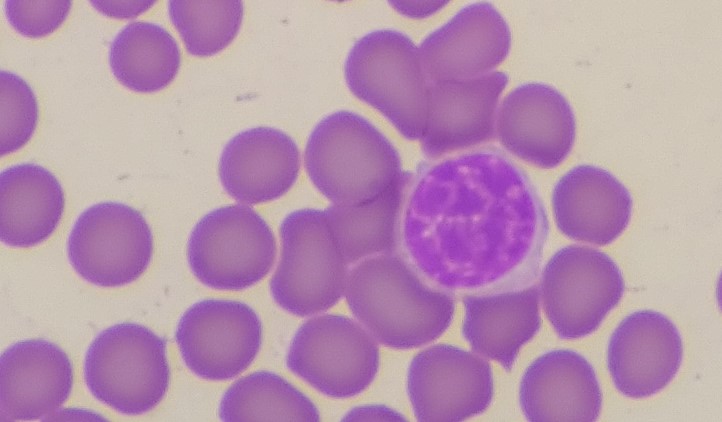
White blood cell type: Lymphocyte